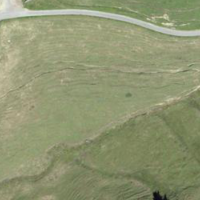
EUNIS habitat code: 23
Species observed at this site:
Parnassia palustris